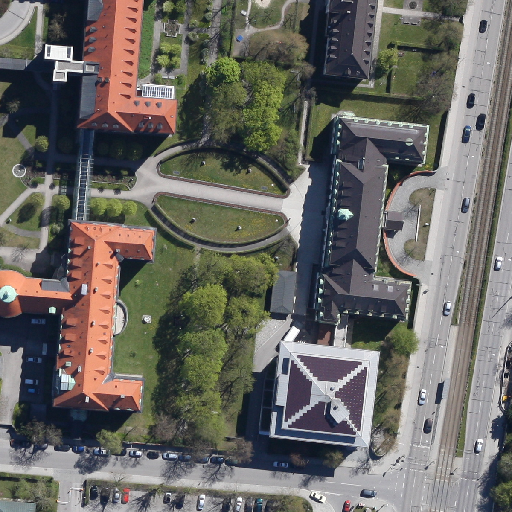
Referring expression: sidewalk along with tree